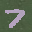
Label: 7